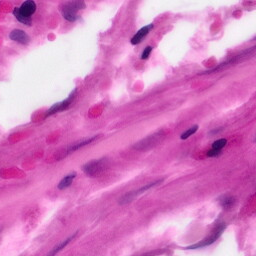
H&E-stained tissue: Pancreatic